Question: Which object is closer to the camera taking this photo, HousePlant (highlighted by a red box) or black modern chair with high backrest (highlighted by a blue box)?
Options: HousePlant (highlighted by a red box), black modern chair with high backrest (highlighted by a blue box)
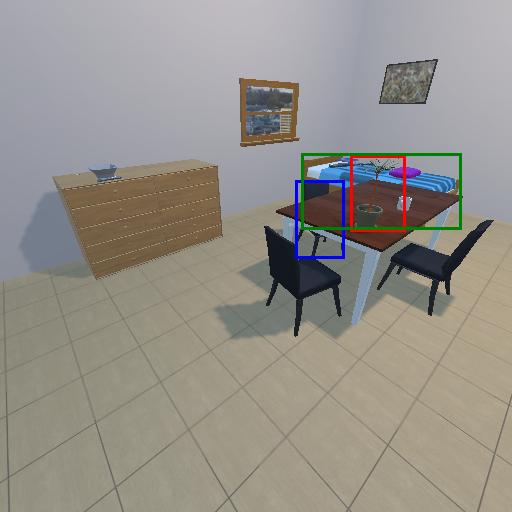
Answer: HousePlant (highlighted by a red box)